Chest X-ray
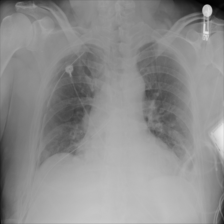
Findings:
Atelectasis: negative
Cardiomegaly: negative
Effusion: negative
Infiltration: negative
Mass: negative
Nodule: negative
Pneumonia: negative
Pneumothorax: negative
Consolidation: negative
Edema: negative
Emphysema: negative
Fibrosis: negative
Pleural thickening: negative
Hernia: negative